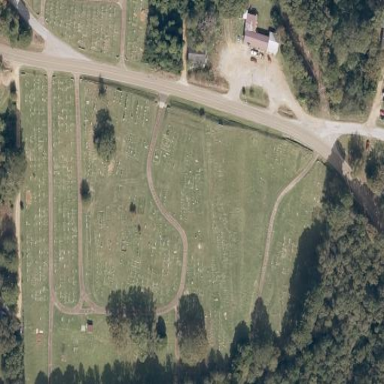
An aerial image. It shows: Cemetery.